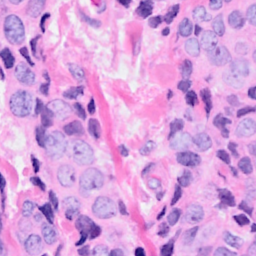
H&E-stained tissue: Breast